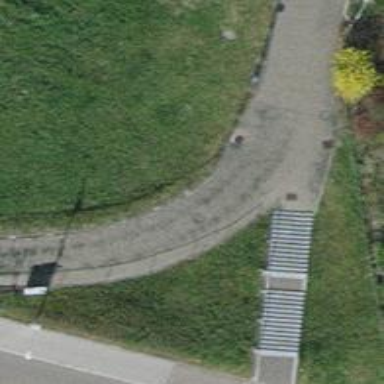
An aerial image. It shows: Paved track with grade 2 quality surface.